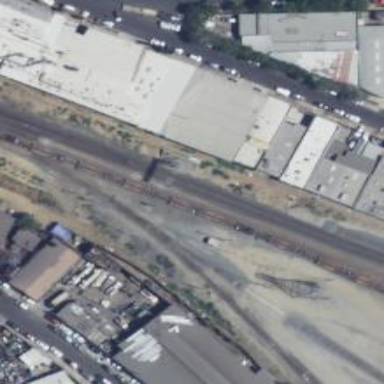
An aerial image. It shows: Railway signal.